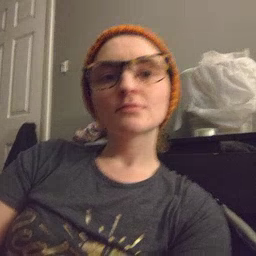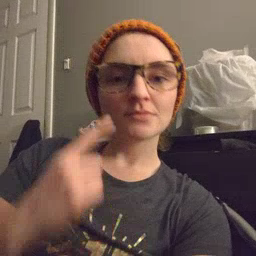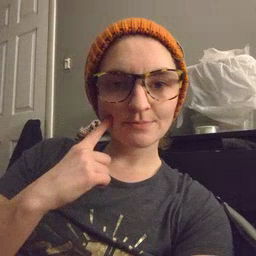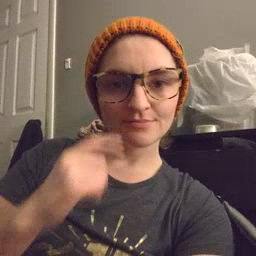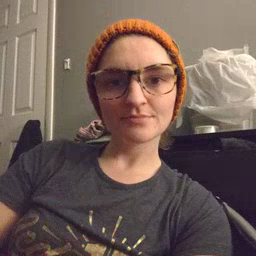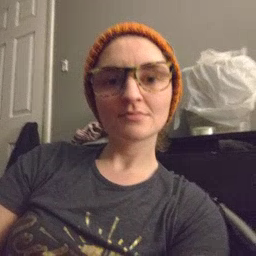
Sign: cheek